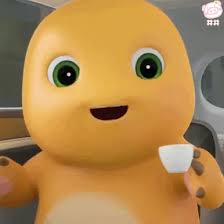
Label: nailong